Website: slack
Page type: billing-address
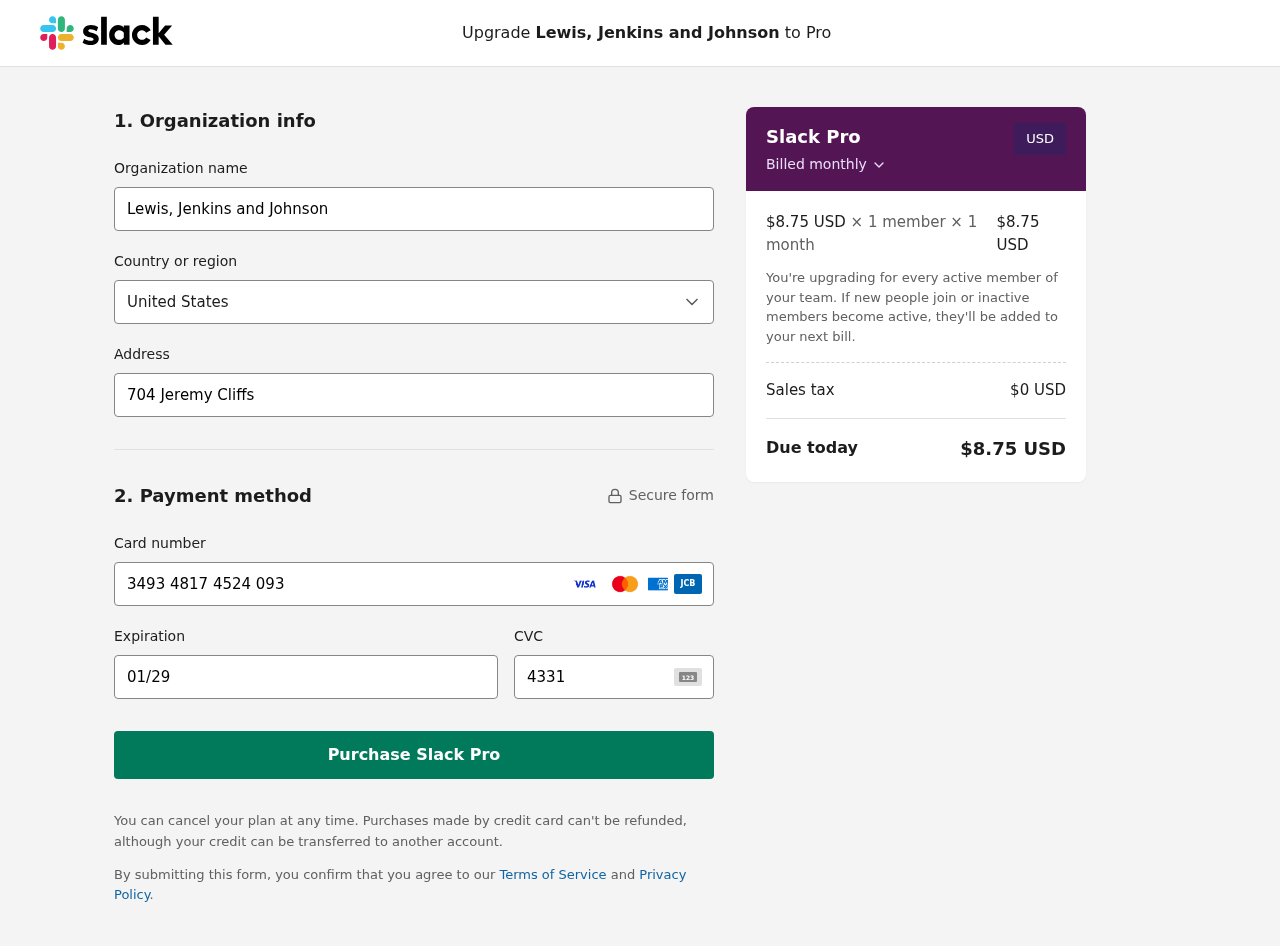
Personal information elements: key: PII_CARD_CVV
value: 4331
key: PII_CARD_EXPIRY
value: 01/29
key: PII_CARD_NUMBER
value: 3493 4817 4524 093
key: PII_COMPANY
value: Lewis, Jenkins and Johnson
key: PII_COUNTRY
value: United States
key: PII_STREET
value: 704 Jeremy Cliffs
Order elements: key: ORDER_PRICE_PER_MEMBER
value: $8.75 USD
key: ORDER_MEMBER_COUNT
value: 1
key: ORDER_MONTH_COUNT
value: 1
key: ORDER_SUBTOTAL
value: $8.75 USD
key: ORDER_TAX
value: $0
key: ORDER_TOTAL
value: $8.75 USD